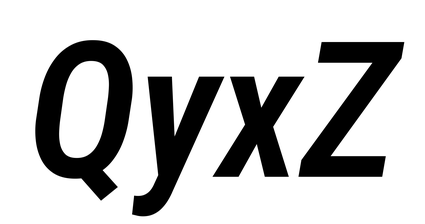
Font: Roboto-Italic_Condensed_SemiBold_Italic